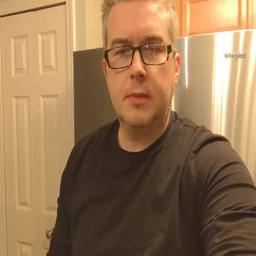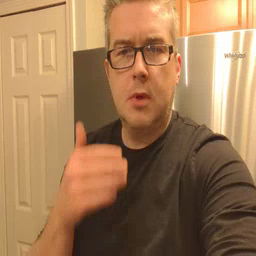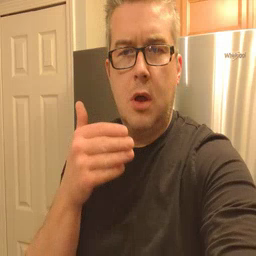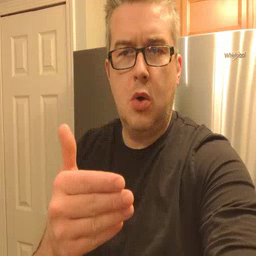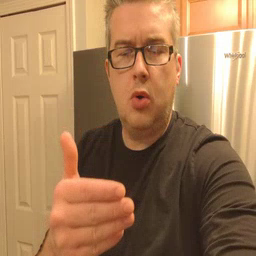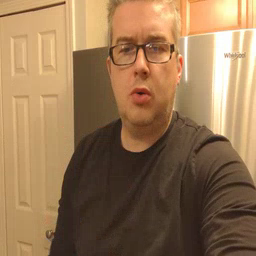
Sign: close